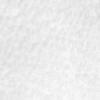
Label: no_change